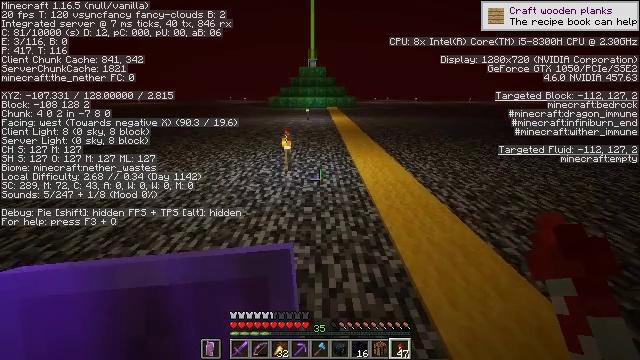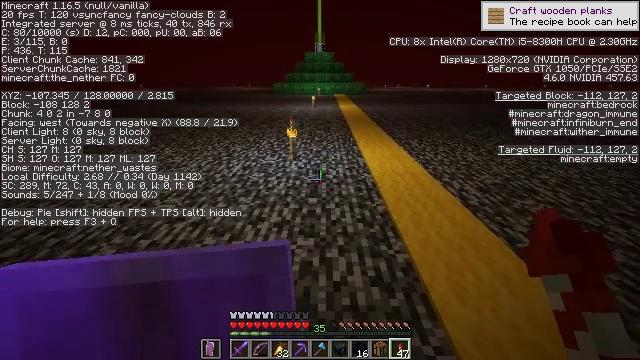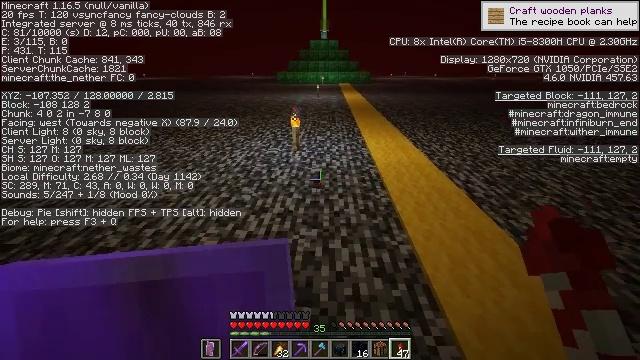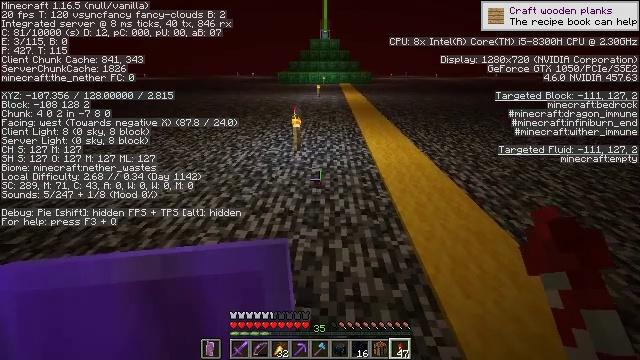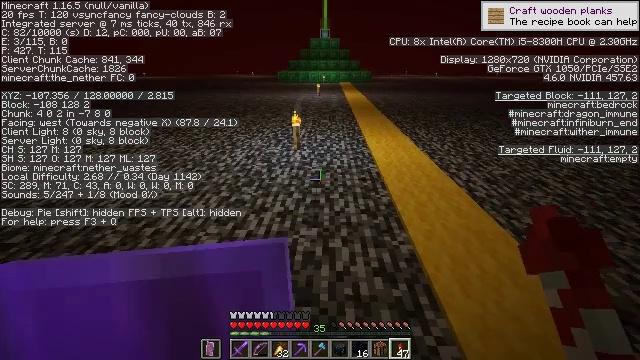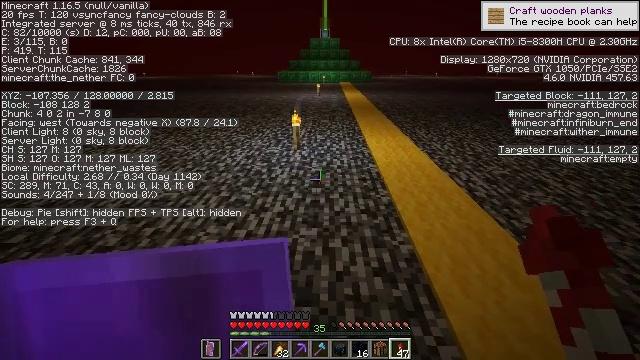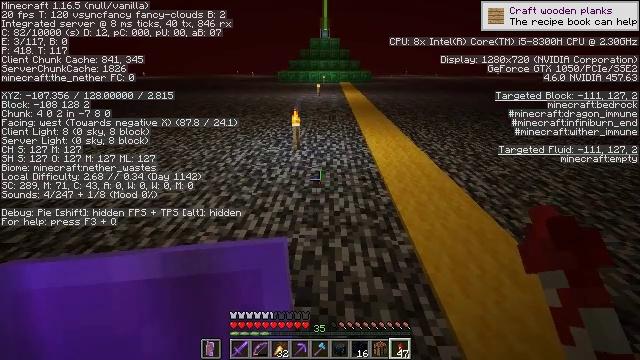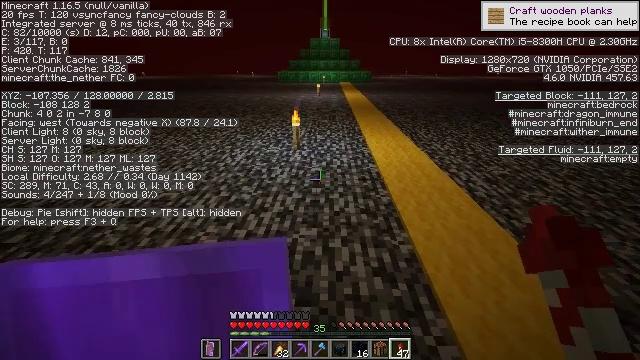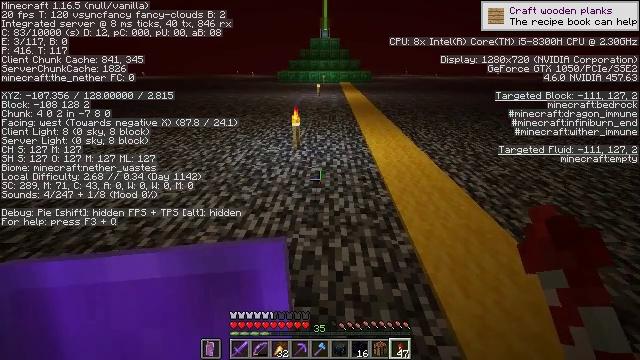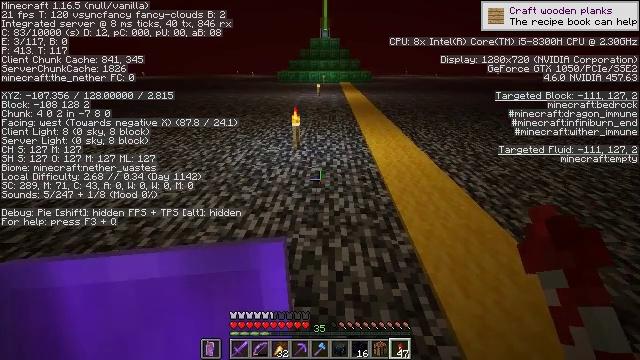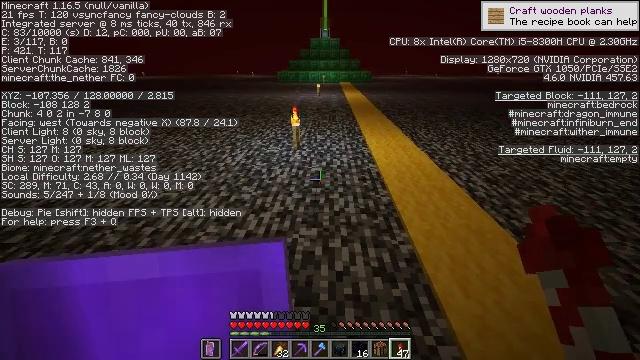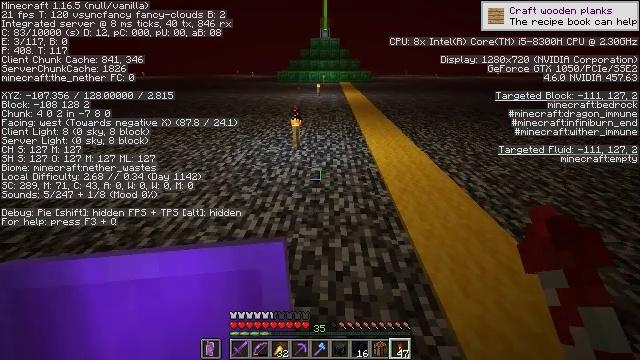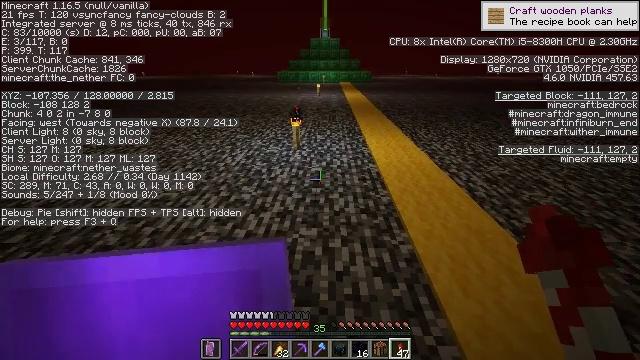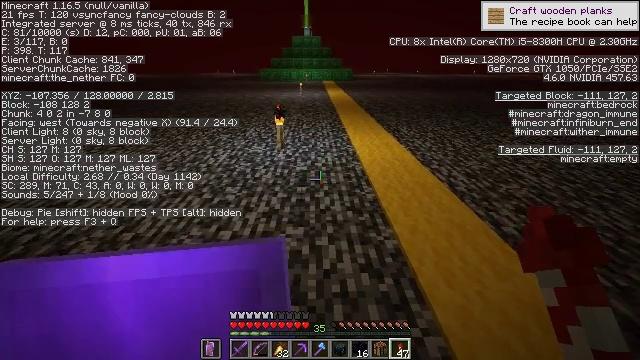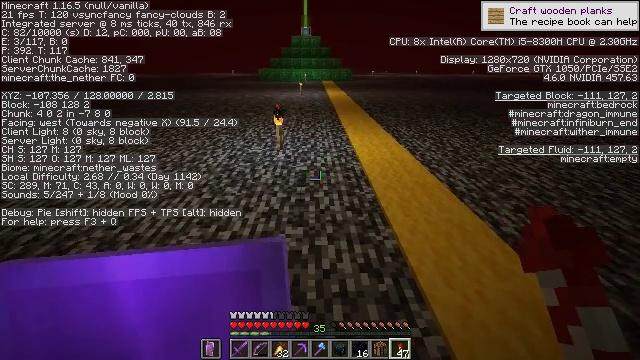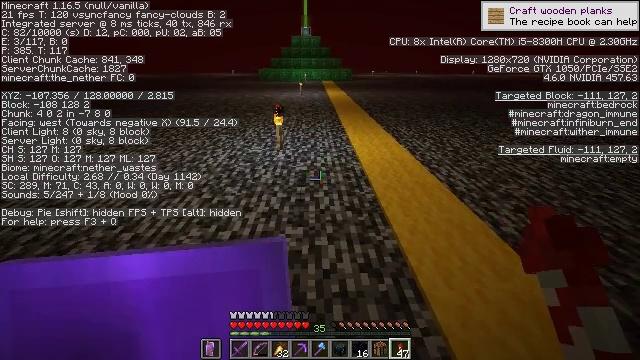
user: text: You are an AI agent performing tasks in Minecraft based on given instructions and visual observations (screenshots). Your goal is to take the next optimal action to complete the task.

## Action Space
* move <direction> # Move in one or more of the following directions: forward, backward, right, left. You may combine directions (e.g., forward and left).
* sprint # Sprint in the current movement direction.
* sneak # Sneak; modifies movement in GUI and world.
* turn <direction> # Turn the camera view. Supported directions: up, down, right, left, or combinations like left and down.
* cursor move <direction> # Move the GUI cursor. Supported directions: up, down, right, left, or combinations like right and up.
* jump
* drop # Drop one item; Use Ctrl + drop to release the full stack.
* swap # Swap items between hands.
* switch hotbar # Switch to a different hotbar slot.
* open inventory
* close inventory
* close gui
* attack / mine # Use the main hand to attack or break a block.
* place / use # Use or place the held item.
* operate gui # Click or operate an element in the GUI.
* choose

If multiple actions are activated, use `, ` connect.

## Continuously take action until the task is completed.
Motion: motion action
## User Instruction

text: Combine light gray wool to craft a light gray carpet.
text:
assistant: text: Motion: turn left and down, attack / mine
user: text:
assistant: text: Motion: turn down, attack / mine
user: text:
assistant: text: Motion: attack / mine
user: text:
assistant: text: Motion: attack / mine
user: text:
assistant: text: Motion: attack / mine
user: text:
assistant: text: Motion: attack / mine
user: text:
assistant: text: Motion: attack / mine
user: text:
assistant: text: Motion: attack / mine
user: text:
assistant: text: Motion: attack / mine
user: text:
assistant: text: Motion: attack / mine
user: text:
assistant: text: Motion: attack / mine
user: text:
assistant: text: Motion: attack / mine
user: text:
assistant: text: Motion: turn right, attack / mine
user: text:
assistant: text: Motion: attack / mine
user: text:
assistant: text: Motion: attack / mine
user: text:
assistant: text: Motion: attack / mine
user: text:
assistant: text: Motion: turn left and down, attack / mine
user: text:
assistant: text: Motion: turn left and down, attack / mine
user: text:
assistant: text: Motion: turn left, attack / mine
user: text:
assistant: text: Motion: turn left, attack / mine
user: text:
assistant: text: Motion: turn left, attack / mine
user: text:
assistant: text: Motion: attack / mine
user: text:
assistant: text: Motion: attack / mine
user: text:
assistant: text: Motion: attack / mine
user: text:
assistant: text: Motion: attack / mine
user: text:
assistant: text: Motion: attack / mine
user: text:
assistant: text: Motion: attack / mine
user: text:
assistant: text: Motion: attack / mine
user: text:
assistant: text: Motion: attack / mine
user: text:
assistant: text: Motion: attack / mine